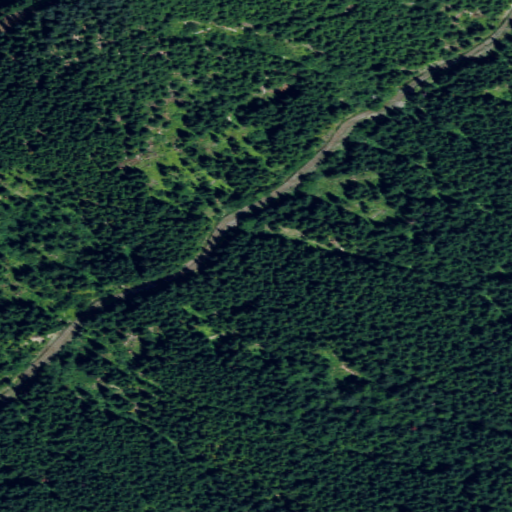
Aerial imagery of mountain in Washington named Lyman Hill containing evergreen forest and grassland